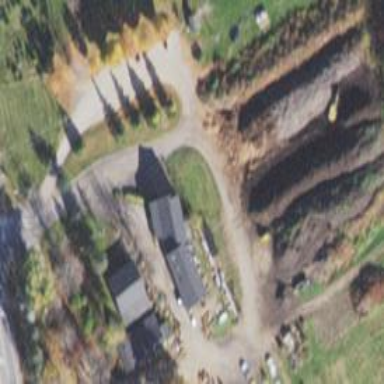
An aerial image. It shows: Farmyard area.